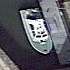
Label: civil